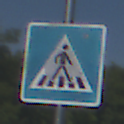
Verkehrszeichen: FussgaengerueberwegLinks
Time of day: Midday
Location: Outdoor (Nature)
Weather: Clear
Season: NotSpecified
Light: Natural